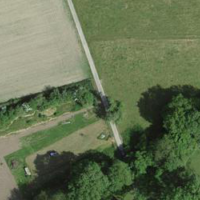
EUNIS habitat code: 52
Species observed at this site:
Ajuga reptans